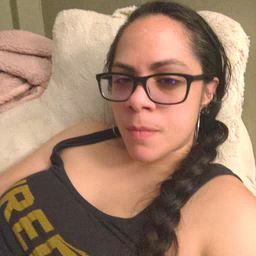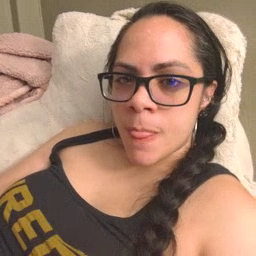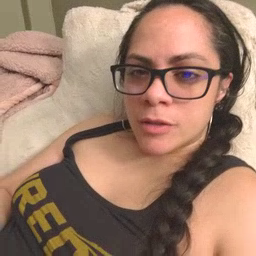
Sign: book